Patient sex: M
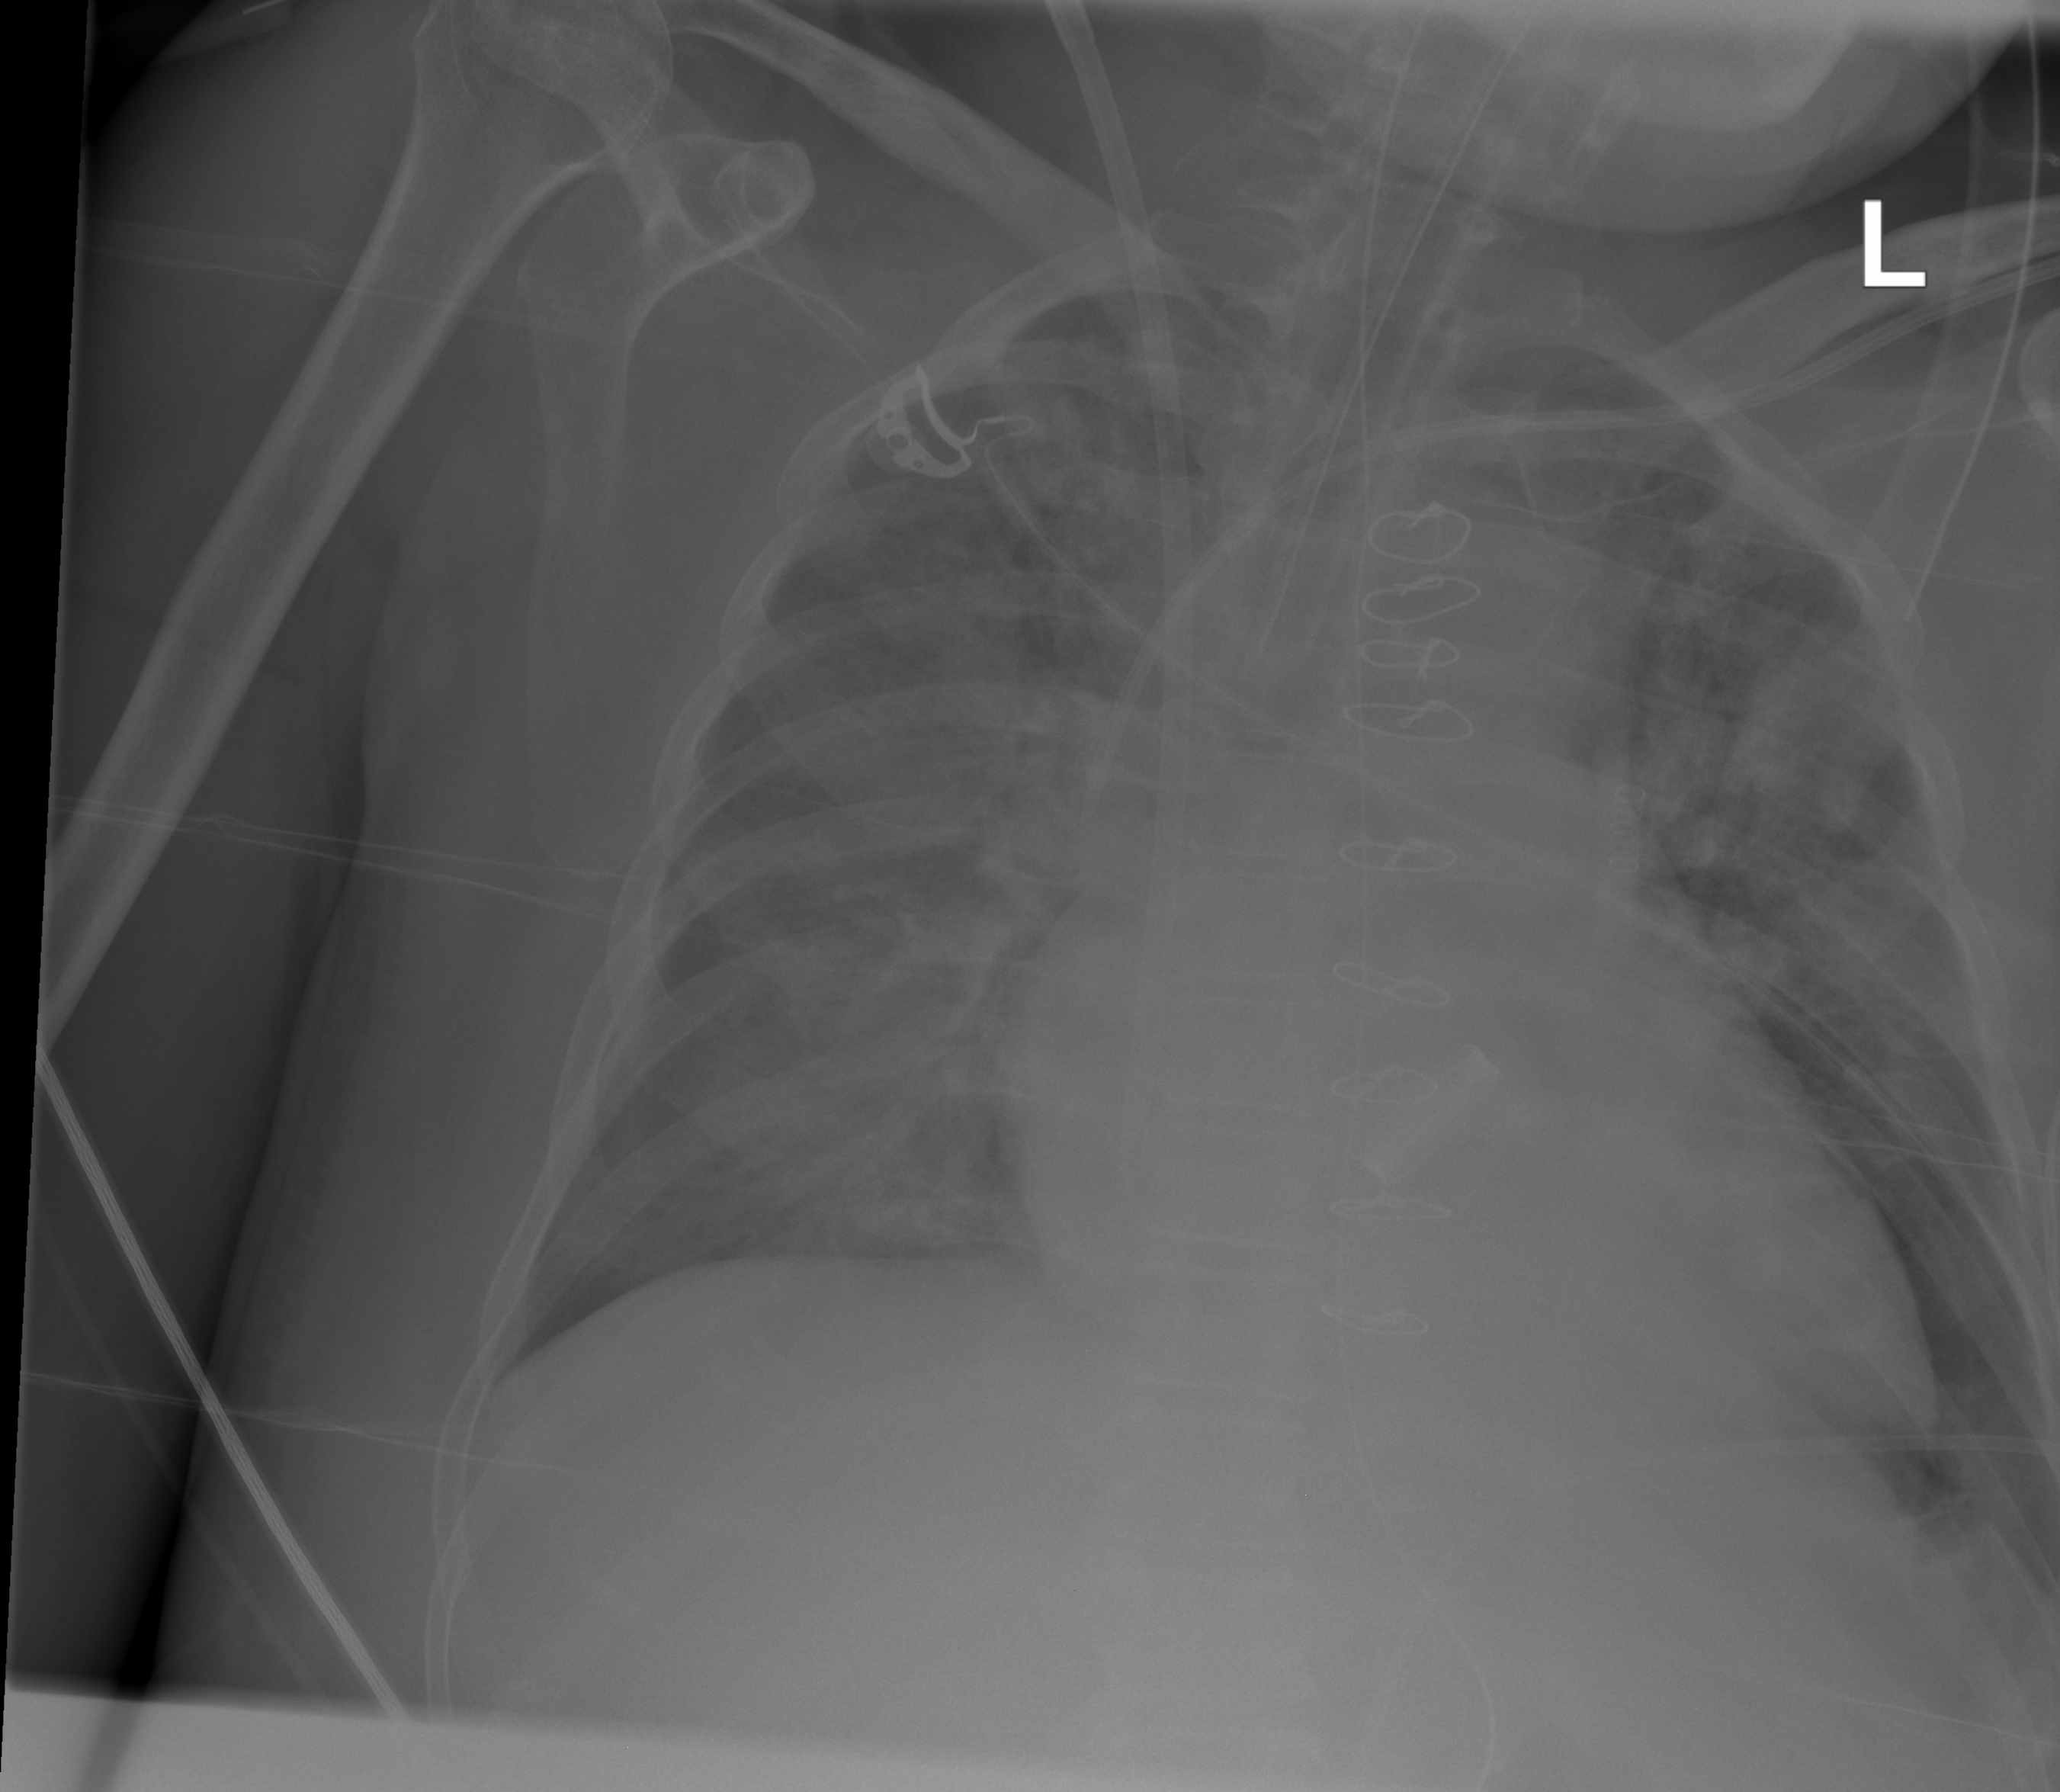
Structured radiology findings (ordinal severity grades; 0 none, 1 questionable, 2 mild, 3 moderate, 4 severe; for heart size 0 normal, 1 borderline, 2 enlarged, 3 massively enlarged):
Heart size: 2
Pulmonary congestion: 3
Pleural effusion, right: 0
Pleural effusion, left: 2
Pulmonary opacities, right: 3
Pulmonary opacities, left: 3
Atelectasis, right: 0
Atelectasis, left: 2